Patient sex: M
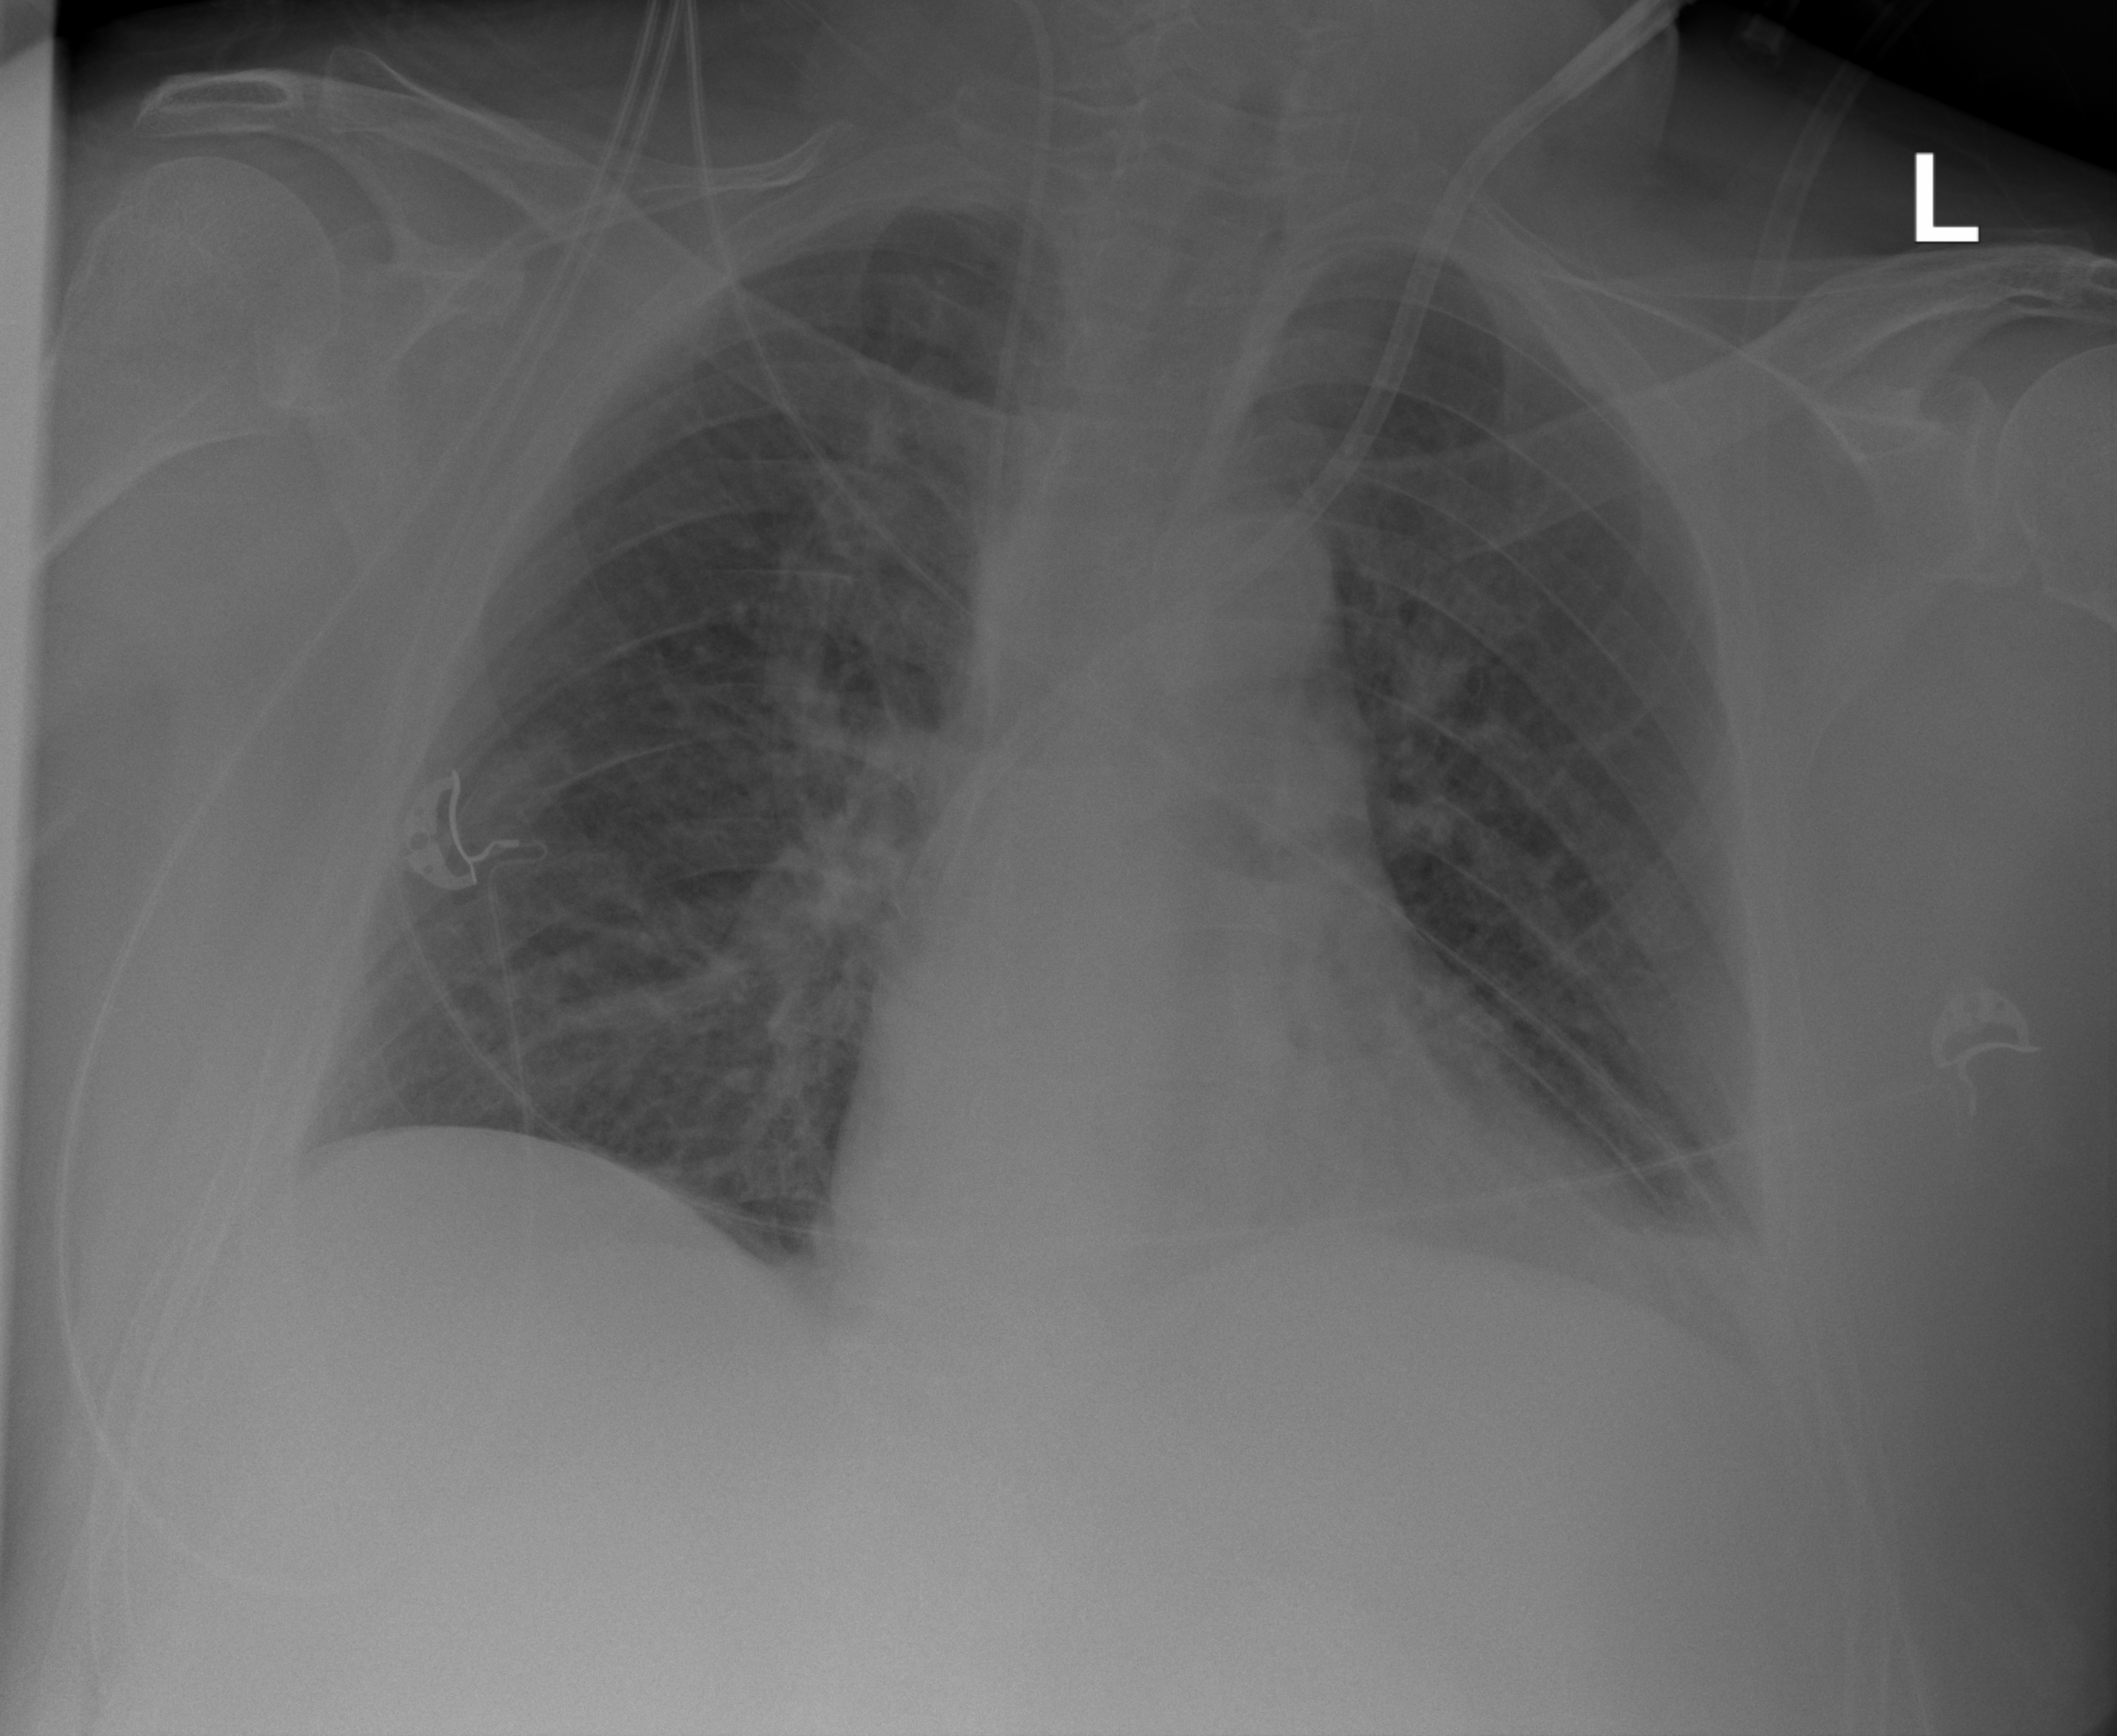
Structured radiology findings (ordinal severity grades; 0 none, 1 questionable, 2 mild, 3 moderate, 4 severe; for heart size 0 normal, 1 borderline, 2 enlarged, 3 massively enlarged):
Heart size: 0
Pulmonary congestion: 0
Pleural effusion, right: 0
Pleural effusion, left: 0
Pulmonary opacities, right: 0
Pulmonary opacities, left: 0
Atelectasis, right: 0
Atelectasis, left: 2